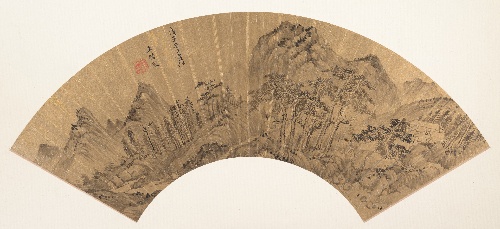
Title: 清   倣王時敏  山水  扇面|Landscape
Artist: Wang Shimin|Unidentified artist
Artist bio: Chinese, 1592–1680|
Date: 18th century or later, spurious date of 1648
Object type: Folding fan mounted as an album leaf
Classification: Paintings
Medium: Folding fan mounted as an album leaf; ink on gold paper
Culture: China
Period: Qing dynasty (1644–1911)
Dimensions: 6 1/2 x 20 1/2 in. (16.5 x 52.1 cm)
Department: Asian Art
Credit line: John Stewart Kennedy Fund, 1913
Accession year: 1913
Repository: Metropolitan Museum of Art, New York, NY
Tags: Mountains|Landscapes